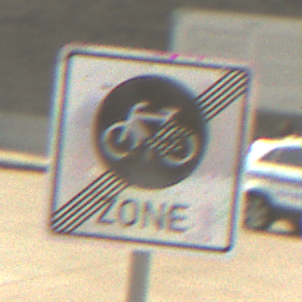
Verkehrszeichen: EndeFahrradzone
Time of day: MorningAfternoon
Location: Outdoor (Suburban)
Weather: Clear
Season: NotSpecified
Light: Natural